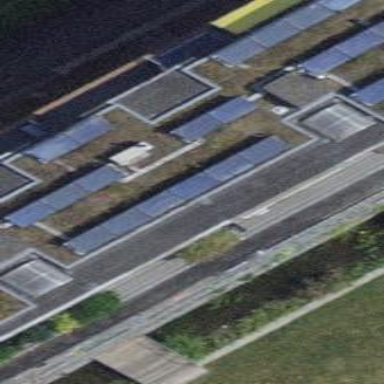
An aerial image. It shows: Solar power generator using photovoltaic method with solar photovoltaic panel types.